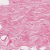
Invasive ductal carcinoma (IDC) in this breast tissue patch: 0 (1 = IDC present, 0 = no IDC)